Question: I try to auto-resize my view with auto-layout contraints, but I have some errors of Y-position missing. I can't understand what is wrong, I attached my Y-position to the top of the view.
Thanks for your help, here is the screenshot:

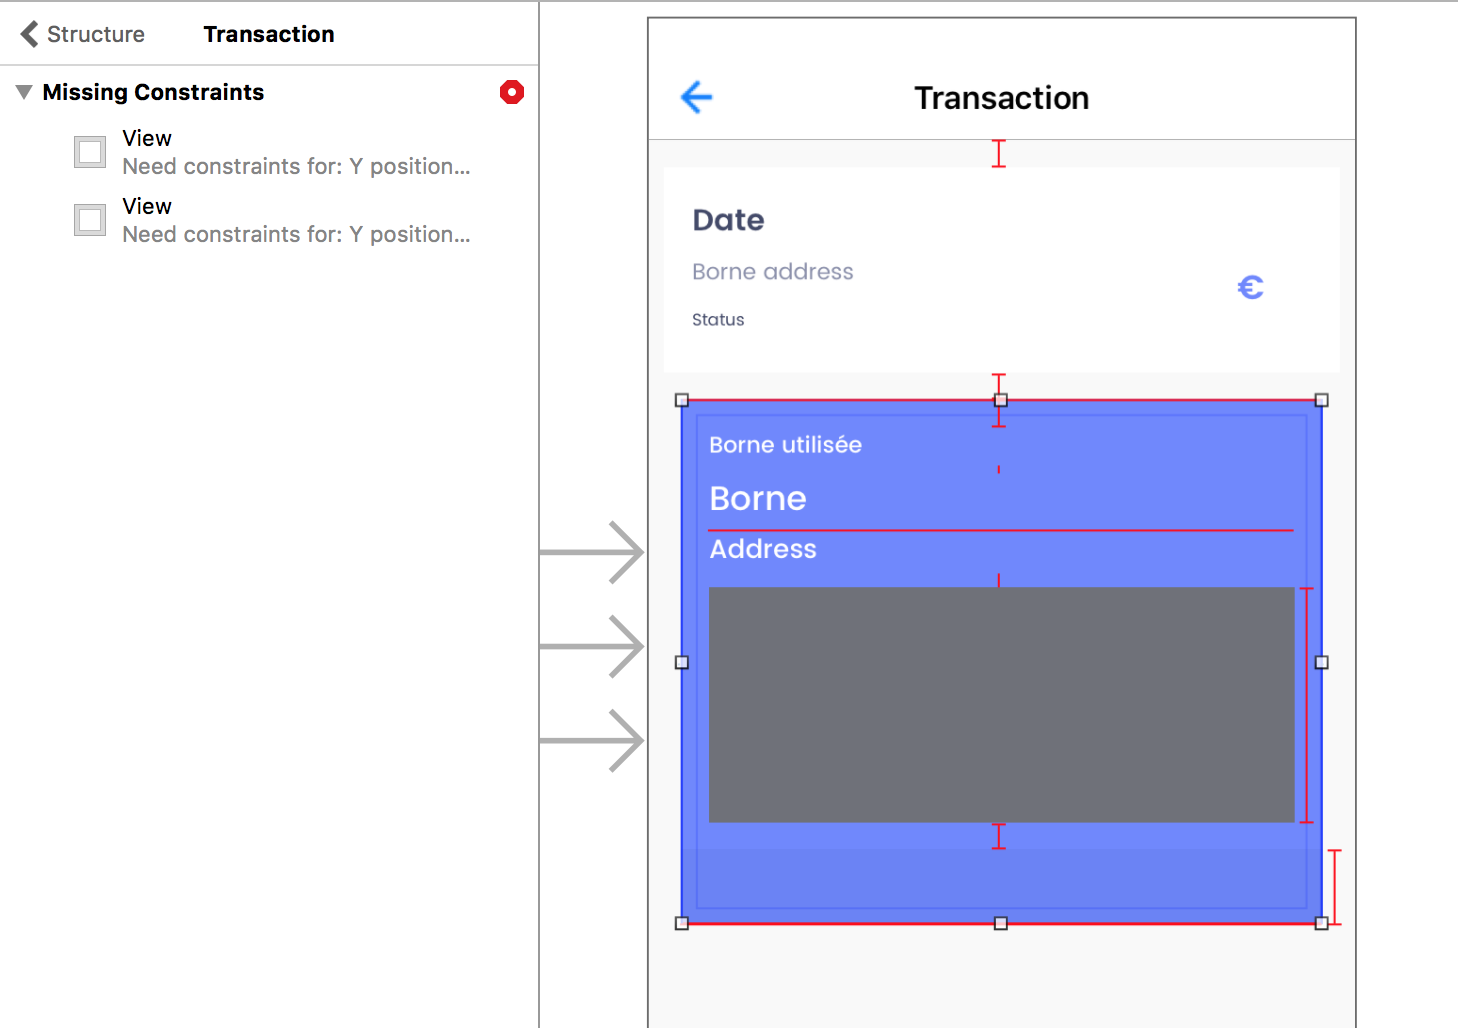
Answer: The problem is that you don't set a fixed height but, if you can, ALWAYS AVOID to put a fixed height for a view. For an app that can fit all screen is better to use different techniques.
If don't want to set a fixed height on your view, you have two possible options:
1. Give to the view a bottom constraint. You should also set the distance between the bottom of your view and the screen (or another object below your view).
2. Use stackview. If you place your views into a stack view you will be able to autoresize the width and height of your views according to the screen dimension.